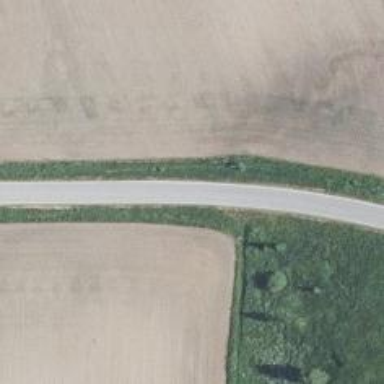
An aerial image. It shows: Tertiary road.